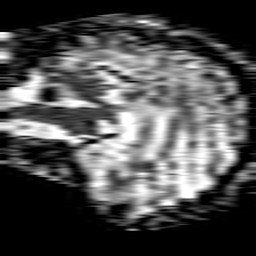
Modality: ADC
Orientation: sagittal
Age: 61
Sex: male
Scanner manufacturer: philips
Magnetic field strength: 1.5 T
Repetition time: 4.6 s
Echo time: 0.09478 s